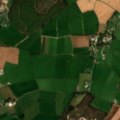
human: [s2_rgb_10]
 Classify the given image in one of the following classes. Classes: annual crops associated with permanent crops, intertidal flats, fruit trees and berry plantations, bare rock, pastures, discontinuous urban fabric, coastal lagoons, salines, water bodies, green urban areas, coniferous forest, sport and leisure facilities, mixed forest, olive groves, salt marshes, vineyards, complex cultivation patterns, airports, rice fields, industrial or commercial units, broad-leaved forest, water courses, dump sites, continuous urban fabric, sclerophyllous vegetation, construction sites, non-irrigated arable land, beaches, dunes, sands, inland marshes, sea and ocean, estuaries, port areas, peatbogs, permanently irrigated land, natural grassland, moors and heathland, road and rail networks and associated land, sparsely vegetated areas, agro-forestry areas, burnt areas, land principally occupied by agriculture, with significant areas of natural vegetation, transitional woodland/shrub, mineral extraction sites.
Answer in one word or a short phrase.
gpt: pastures